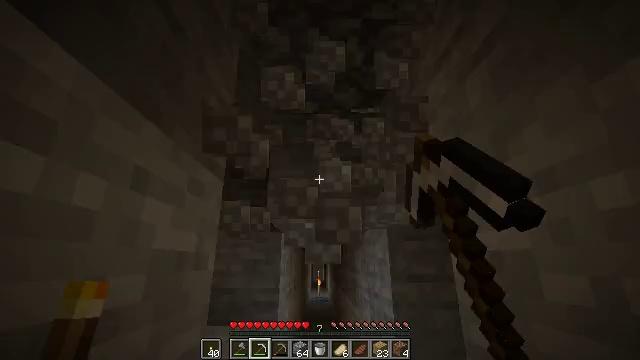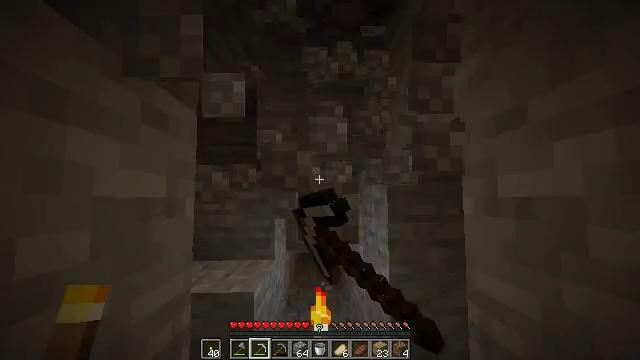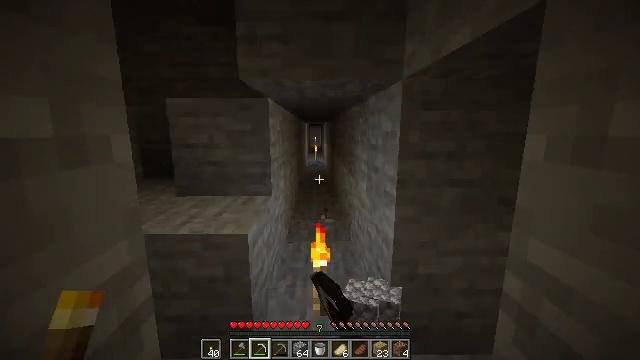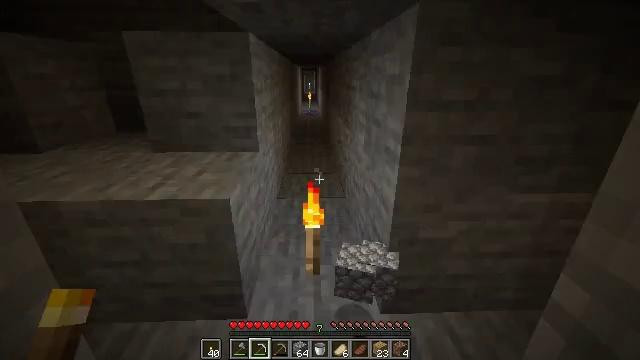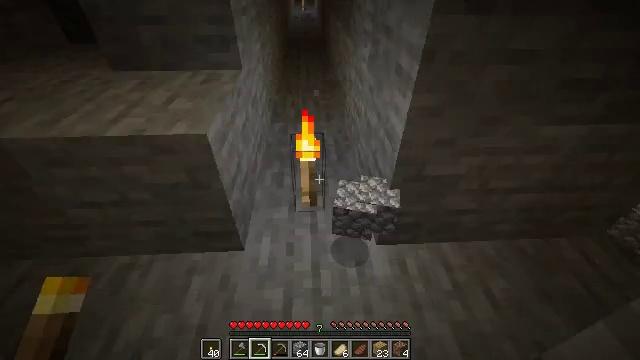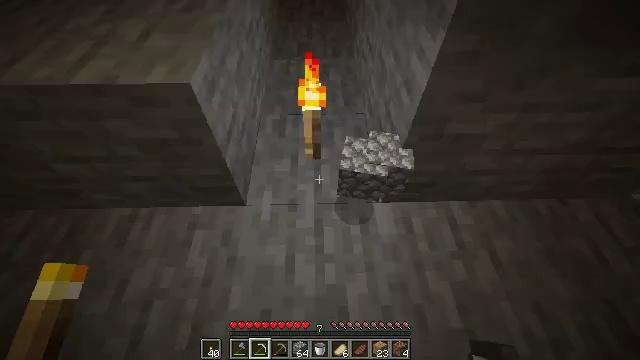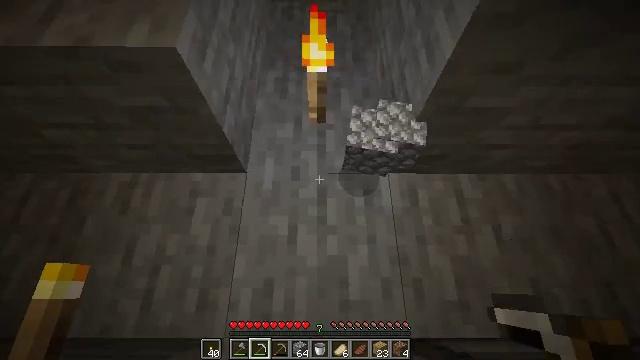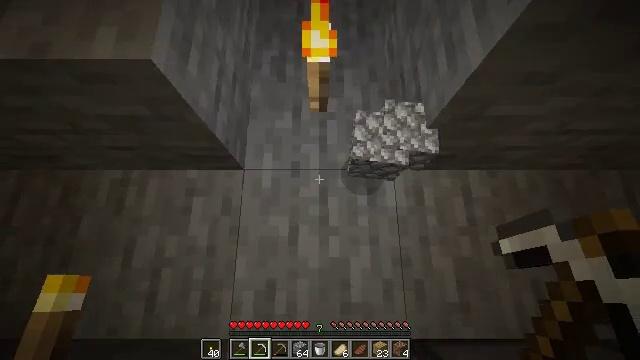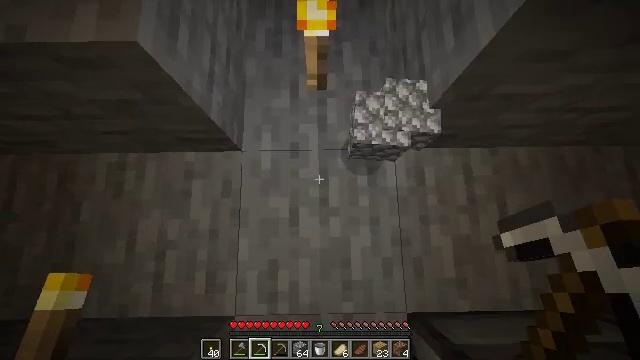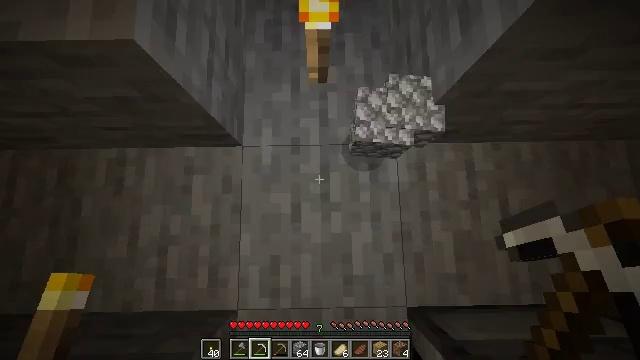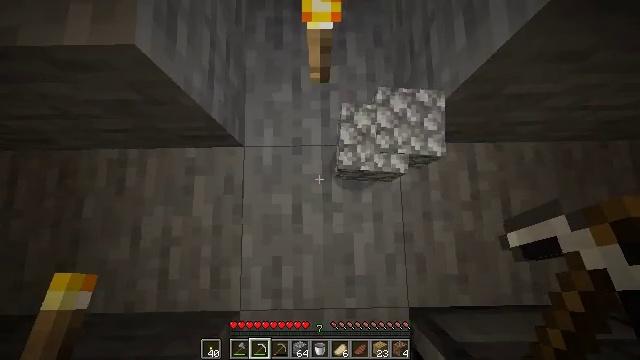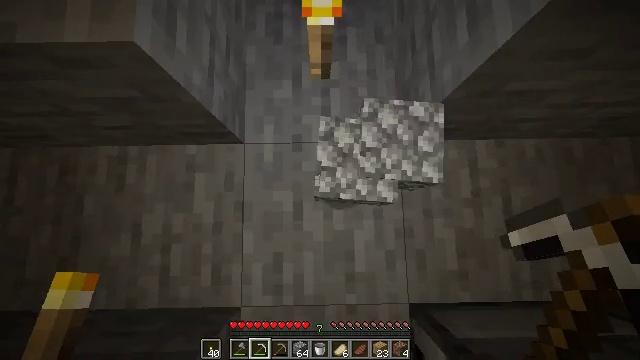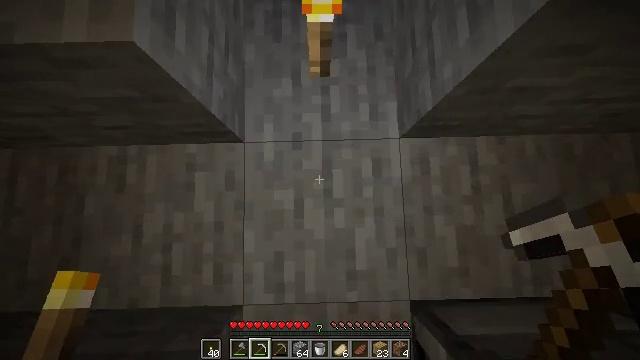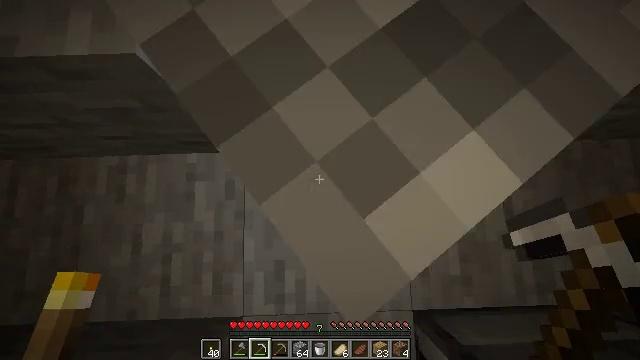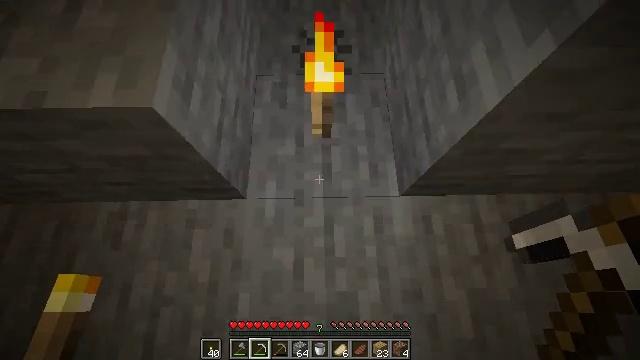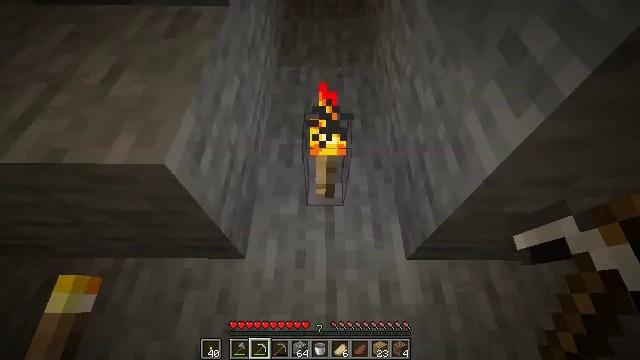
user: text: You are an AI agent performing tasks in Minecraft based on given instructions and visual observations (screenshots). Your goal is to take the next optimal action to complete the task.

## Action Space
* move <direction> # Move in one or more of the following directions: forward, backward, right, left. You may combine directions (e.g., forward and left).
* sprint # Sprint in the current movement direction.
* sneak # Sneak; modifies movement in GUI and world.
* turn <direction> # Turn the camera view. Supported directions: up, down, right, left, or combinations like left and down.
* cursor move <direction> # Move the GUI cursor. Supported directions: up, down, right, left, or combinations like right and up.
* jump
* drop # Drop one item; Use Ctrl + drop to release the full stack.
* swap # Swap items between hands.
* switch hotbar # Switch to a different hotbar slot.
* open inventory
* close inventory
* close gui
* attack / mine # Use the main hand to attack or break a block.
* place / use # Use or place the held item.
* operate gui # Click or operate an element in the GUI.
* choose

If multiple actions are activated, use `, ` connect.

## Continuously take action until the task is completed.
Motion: motion action
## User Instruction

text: Retrieve the torch.
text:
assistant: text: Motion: move forward, turn down
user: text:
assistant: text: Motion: move forward, turn down
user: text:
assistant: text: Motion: move forward, turn right and down
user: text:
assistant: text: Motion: move forward, turn down
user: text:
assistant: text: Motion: move forward, turn left and down
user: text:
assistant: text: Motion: move forward, turn left and down
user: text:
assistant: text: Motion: turn down
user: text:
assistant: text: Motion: turn down
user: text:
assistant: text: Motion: turn down
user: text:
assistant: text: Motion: no_op
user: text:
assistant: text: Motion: no_op
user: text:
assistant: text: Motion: no_op
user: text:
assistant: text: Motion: turn up
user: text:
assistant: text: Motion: turn up
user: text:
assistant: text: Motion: turn left and up
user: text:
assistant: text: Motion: no_op
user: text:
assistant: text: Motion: attack / mine
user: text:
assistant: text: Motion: attack / mine
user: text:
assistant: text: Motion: turn down
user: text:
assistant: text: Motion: turn down
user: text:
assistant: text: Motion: turn right and down
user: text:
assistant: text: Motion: no_op